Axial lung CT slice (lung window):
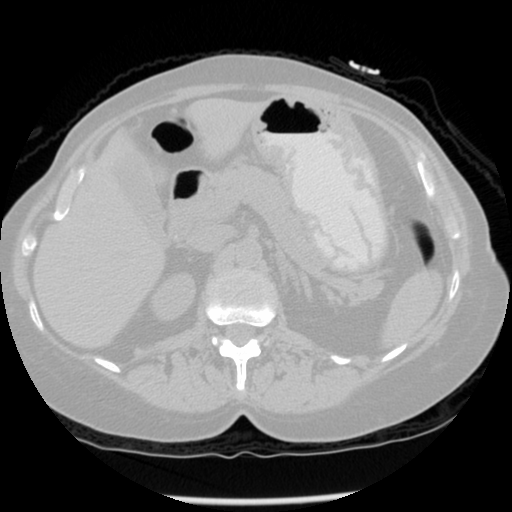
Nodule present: no